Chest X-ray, PA view. Patient: 71 years old, sex M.
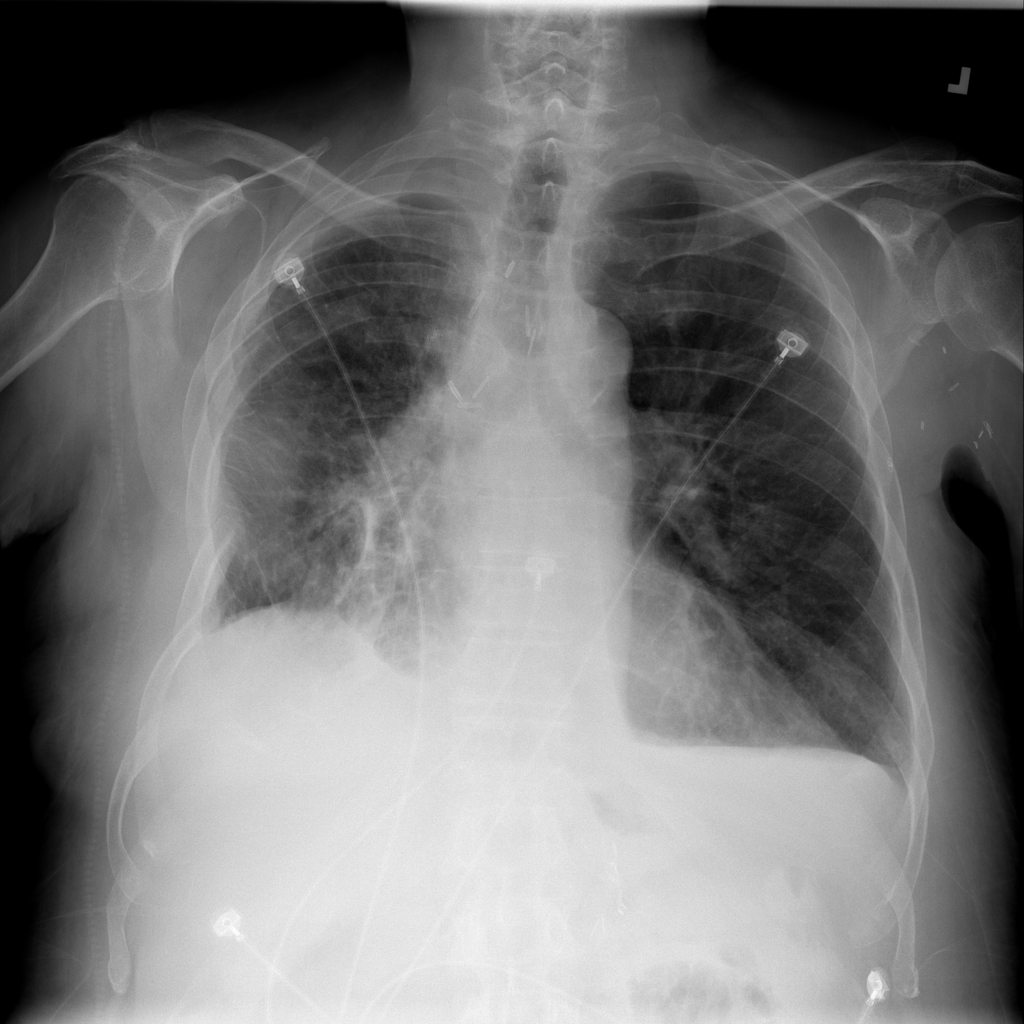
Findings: Atelectasis, Effusion